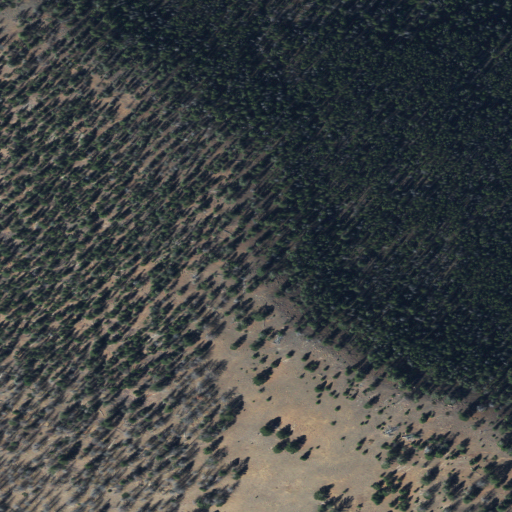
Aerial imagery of mountain in Montana named Boner Knob containing evergreen forest, grassland, and shrub